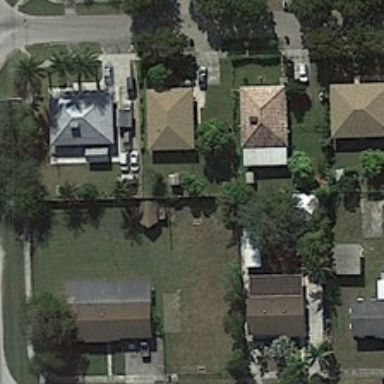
Many buildings and some green trees are in a medium residential area .